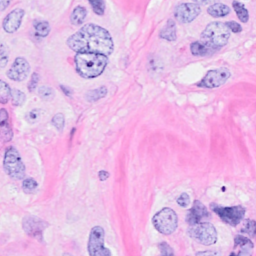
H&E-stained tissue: Breast